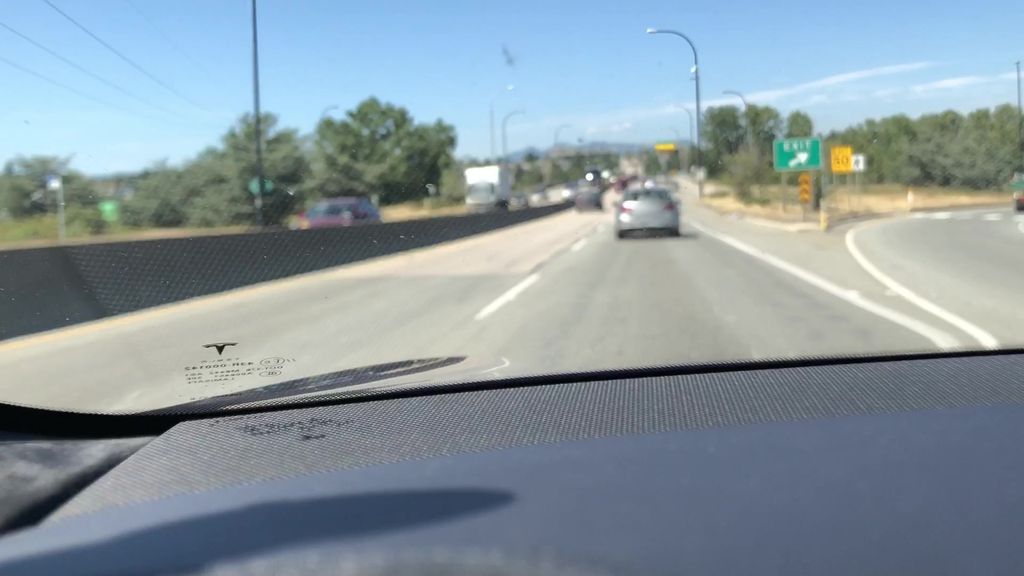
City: vancouver